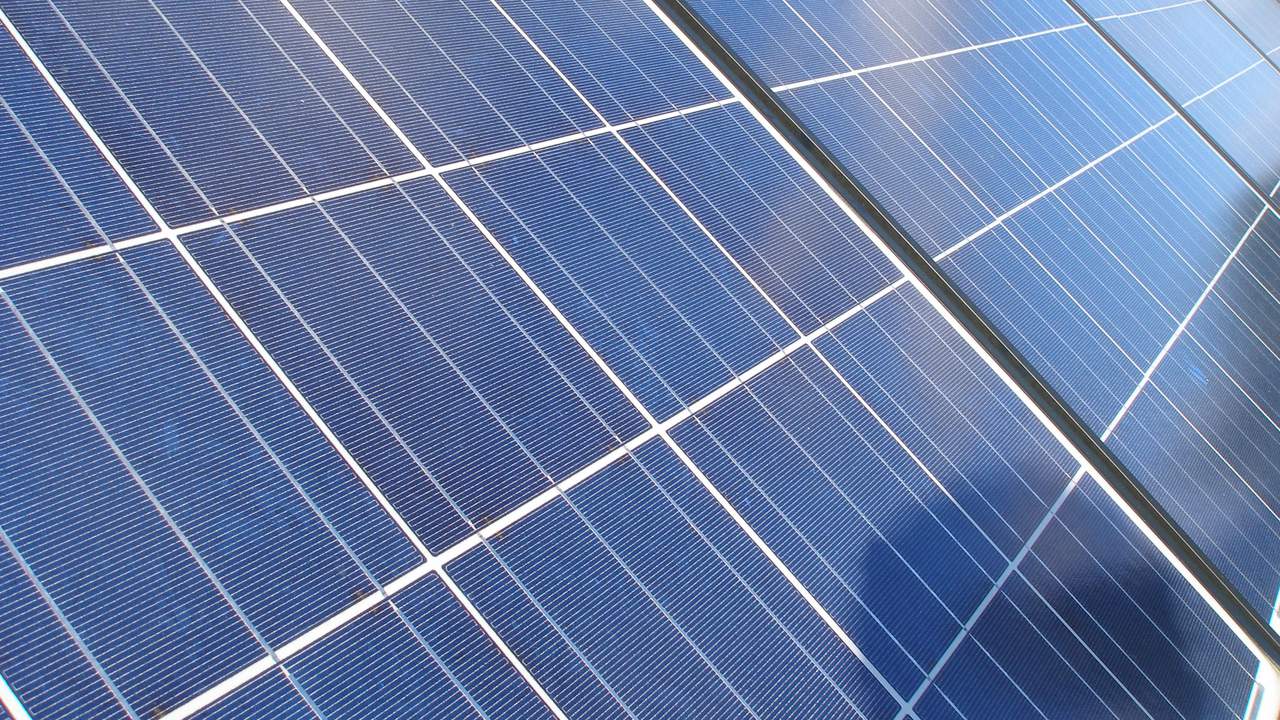
Label: Clean